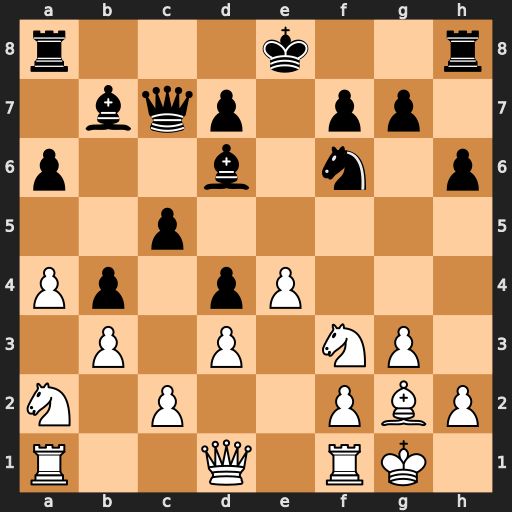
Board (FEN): r3k2r/1bqp1pp1/p2b1n1p/2p5/Pp1pP3/1P1P1NP1/N1P2PBP/R2Q1RK1
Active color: w
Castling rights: kq
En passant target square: -
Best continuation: e5 Bxe5 Nxe5 Bxg2 Kxg2